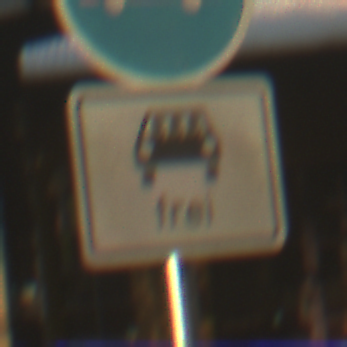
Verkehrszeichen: MehrfachbesetzePersonenkraftwagenFrei
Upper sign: Busssonderstreifen
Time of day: SunriseSunset
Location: Outdoor (Suburban)
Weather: Clear
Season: NotSpecified
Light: Natural